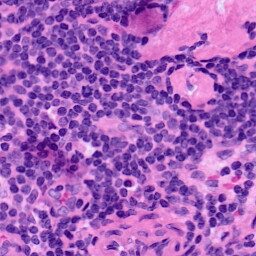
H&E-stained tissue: LymphNode